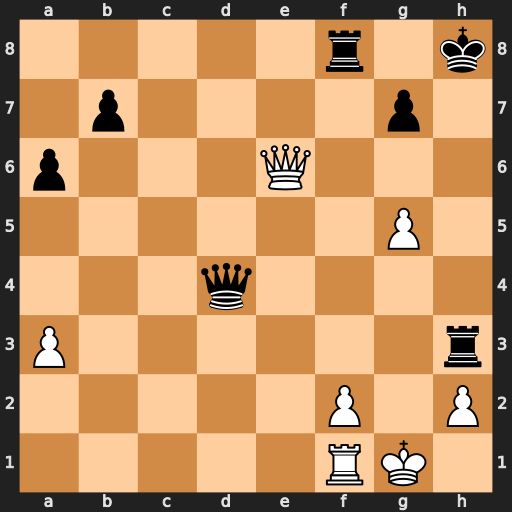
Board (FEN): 5r1k/1p4p1/p3Q3/6P1/3q4/P6r/5P1P/5RK1
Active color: w
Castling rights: -
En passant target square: -
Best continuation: Qxh3+ Kg8 g6